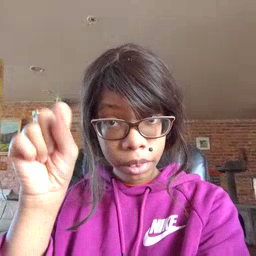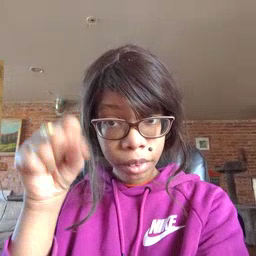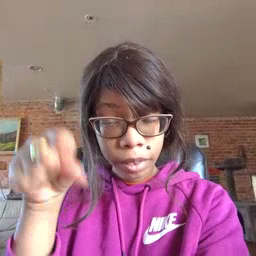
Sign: yes